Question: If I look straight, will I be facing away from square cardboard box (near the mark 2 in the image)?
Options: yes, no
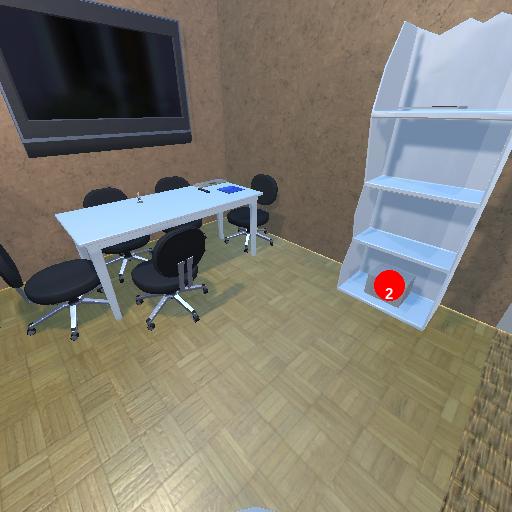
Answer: yes